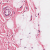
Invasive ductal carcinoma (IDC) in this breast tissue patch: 0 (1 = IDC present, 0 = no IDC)